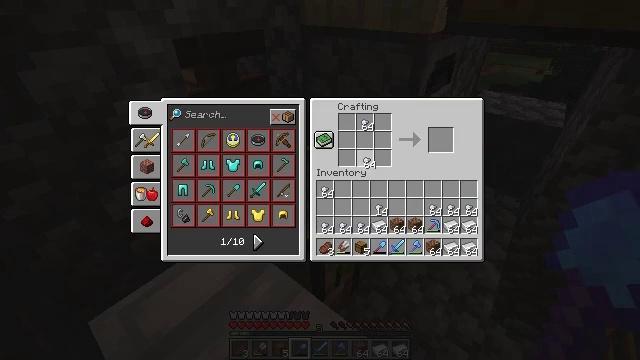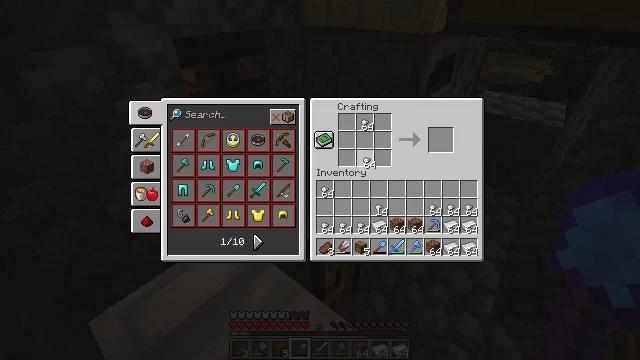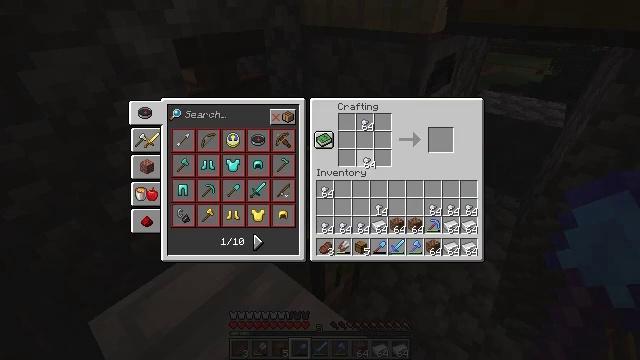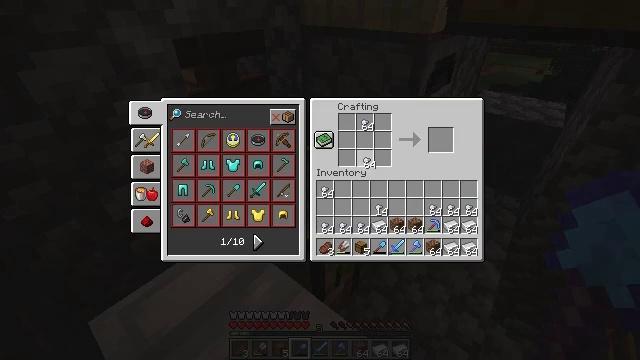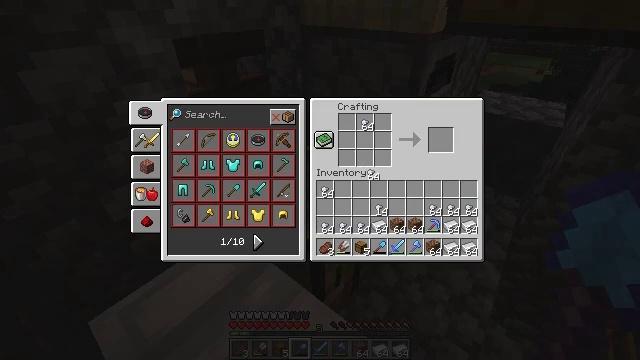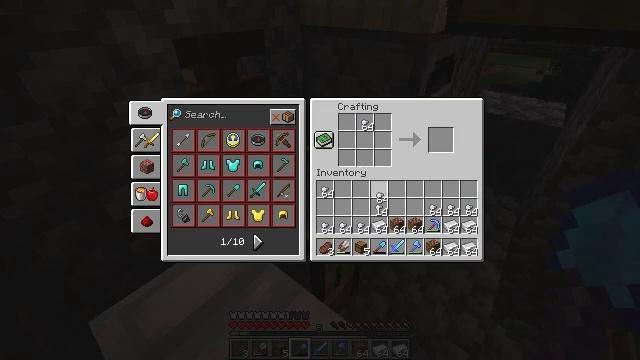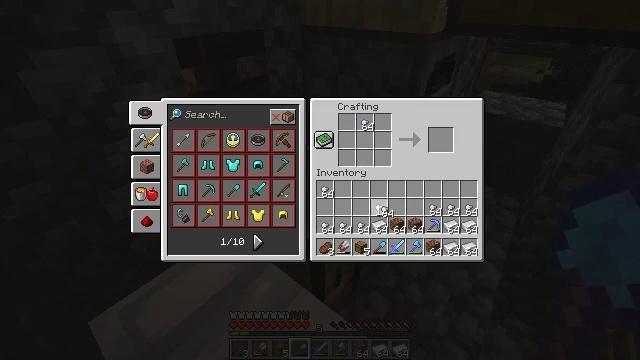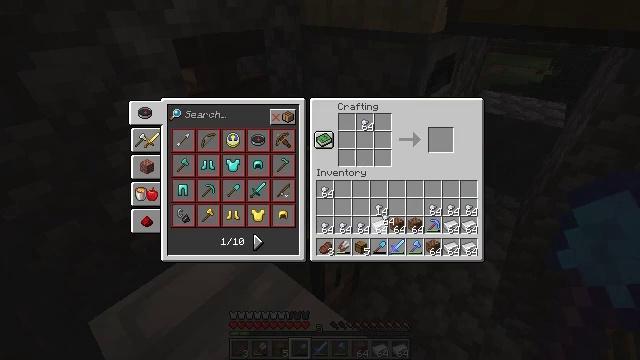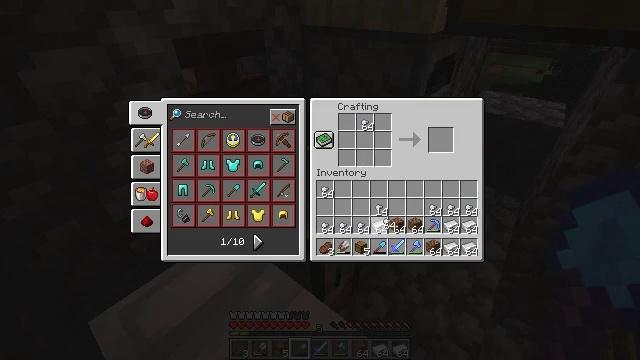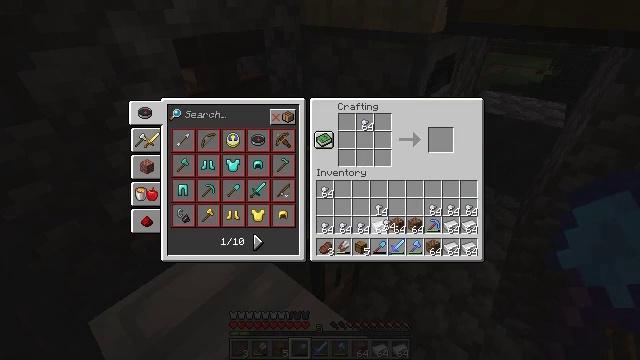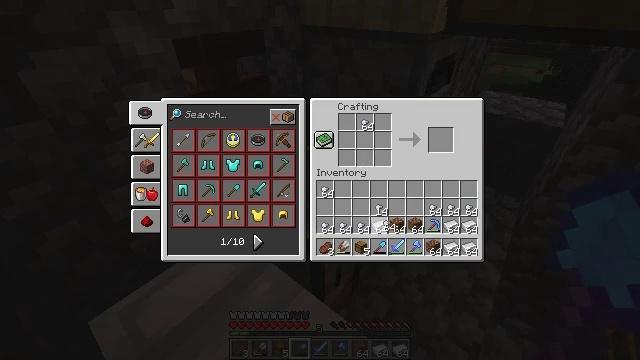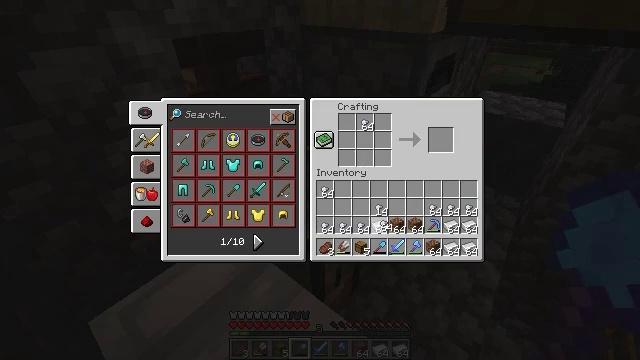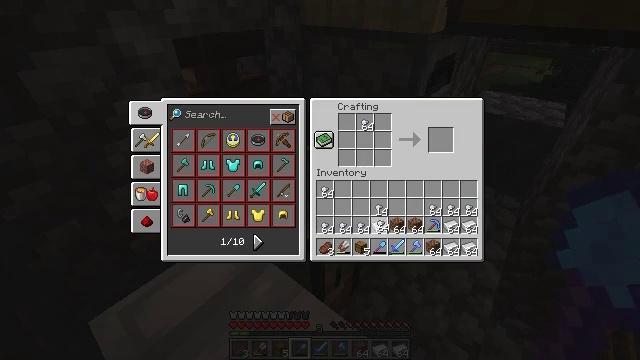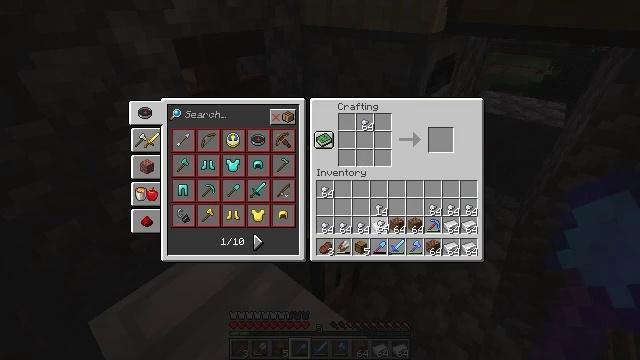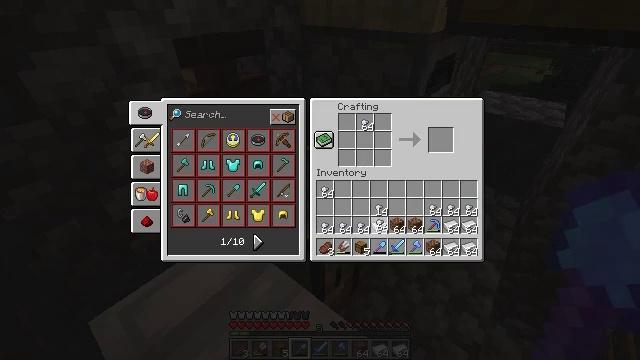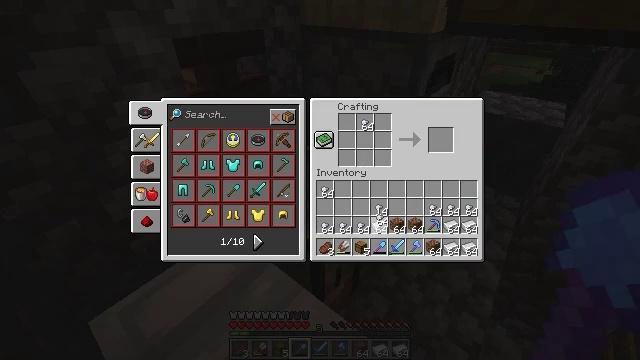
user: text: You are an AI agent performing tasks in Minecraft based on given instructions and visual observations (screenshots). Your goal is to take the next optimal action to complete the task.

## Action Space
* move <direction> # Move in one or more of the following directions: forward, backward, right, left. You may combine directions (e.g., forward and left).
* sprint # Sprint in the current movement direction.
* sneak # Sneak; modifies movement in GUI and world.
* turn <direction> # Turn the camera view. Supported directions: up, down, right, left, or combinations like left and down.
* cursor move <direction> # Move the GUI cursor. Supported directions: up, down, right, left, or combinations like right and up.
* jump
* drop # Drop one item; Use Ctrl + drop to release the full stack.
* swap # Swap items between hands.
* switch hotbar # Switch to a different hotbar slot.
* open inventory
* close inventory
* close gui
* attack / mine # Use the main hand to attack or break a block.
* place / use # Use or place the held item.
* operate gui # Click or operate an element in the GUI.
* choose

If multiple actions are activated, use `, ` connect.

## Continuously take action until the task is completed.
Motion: motion action
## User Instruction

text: Interact with the crafting table to craft a chain.
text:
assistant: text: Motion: operate gui
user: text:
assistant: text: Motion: operate gui
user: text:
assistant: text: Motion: operate gui
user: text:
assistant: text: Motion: cursor move down
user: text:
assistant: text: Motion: cursor move right and down
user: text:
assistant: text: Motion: cursor move down
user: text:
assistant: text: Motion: cursor move down
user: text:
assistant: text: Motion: no_op
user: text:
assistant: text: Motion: no_op
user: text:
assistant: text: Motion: no_op
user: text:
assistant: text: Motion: no_op
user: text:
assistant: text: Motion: no_op
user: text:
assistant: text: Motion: no_op
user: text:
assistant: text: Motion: no_op
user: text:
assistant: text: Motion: no_op
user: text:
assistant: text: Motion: cursor move up
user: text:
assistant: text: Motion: cursor move up
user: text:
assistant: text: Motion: cursor move up
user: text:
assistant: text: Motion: no_op
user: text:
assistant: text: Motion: no_op
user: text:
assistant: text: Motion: no_op
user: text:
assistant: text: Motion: no_op
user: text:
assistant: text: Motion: no_op
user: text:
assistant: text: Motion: operate gui
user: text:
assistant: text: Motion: operate gui
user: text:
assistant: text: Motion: no_op
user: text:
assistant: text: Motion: no_op
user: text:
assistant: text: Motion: no_op
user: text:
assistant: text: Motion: no_op
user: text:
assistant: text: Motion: cursor move right and down